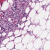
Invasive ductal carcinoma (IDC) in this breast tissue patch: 1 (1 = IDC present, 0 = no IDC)